Question: The main code which i use is
'''
while ($row = mysql_fetch_assoc($result1)) {
echo $row["user_id"];
$new = "[grade uid="{$row["user_id"]}" value="{$groupgrade}" format="{$groupformat}" prv_comment="{$groupprivatecomment}" pub_comment="{$grouppubliccomment}"] ";
$sqq = "UPDATE wp_postmeta SET meta_value='$new' WHERE meta_key='grade' AND post_id= $post_id ";
$result = mysql_query($sqq);
echo "grade has been updated";
}
'''
Which affects the rows in table wp_postmeta as shown in the picture on the link  Where all the variables undefined here are defined before this para .
What i actually want that user id must be different in different rows.
The only thing happening in this loop is that each uid from the array gets written in all the rows one after the other and only the last uid persists finally which is 3 in the diagram but i only want that each uid should come separately i.e., differnt uid for diff. meta_id . Please help
REGARDING CODE
$result1 fetches an array of userids from a defined mysql function and rest variables are user defined.
I am kinda new to php and to programming so please help
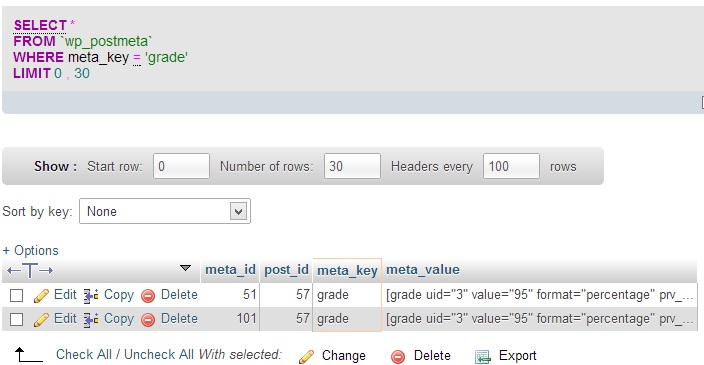
Answer: OK, now that I understand your problem (you confused me by saying that "all rows" were being updated, you just mean all rows with this 'post_id'), I think this is the answer:
'''
$sql2 = "SELECT meta_id FROM wp_postmeta where meta_key='grade' AND post_id = $post_id";
$result2 = mysql_query($sql2);
while (($row = mysql_fetch_assoc($result1)) && ($row2 = mysql_fetch_assoc($result2))) {
echo $row2["meta_id"], ' => ', $row["user_id"];
$new = "[grade uid="{$row["user_id"]}" value="{$groupgrade}" format="{$groupformat}" prv_comment="{$groupprivatecomment}" pub_comment="{$grouppubliccomment}"] ";
$sqq = "UPDATE wp_postmeta SET meta_value='$new' WHERE meta_key='grade' AND post_id= $post_id AND meta_id = {$row2["meta_id"]}";
$result = mysql_query($sqq);
echo " grade has been updated";
}
'''
The new '$sql2' query gets each 'meta_id', and updates each row with a different 'user_id' from '$result11'.